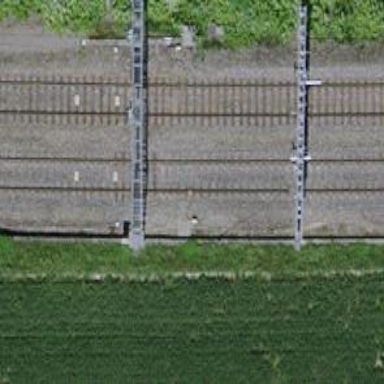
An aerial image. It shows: Railway signal.